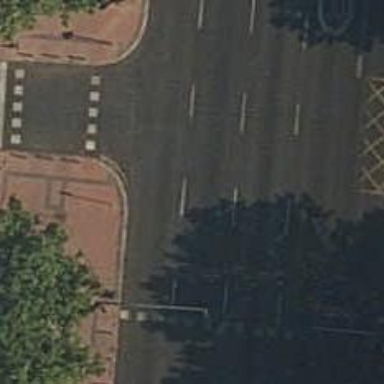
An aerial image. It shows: Crossing with traffic signals.